Aerial crown-view tile of a tropical tree (Barro Colorado Island, Panama), acquired 20250217:
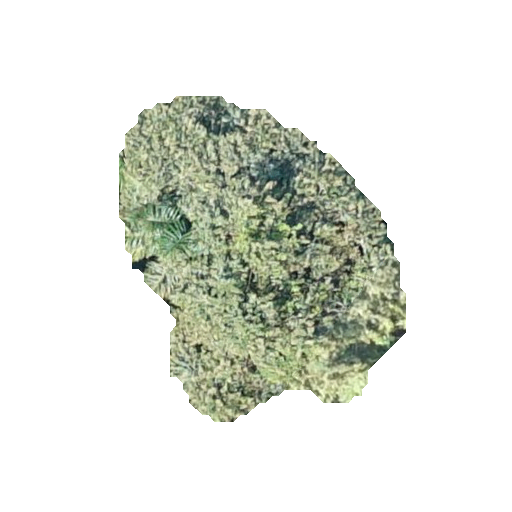
Species: Luehea seemannii
GBIF accepted scientific name: Luehea seemannii
Crown area: 97.006 m²